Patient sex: M
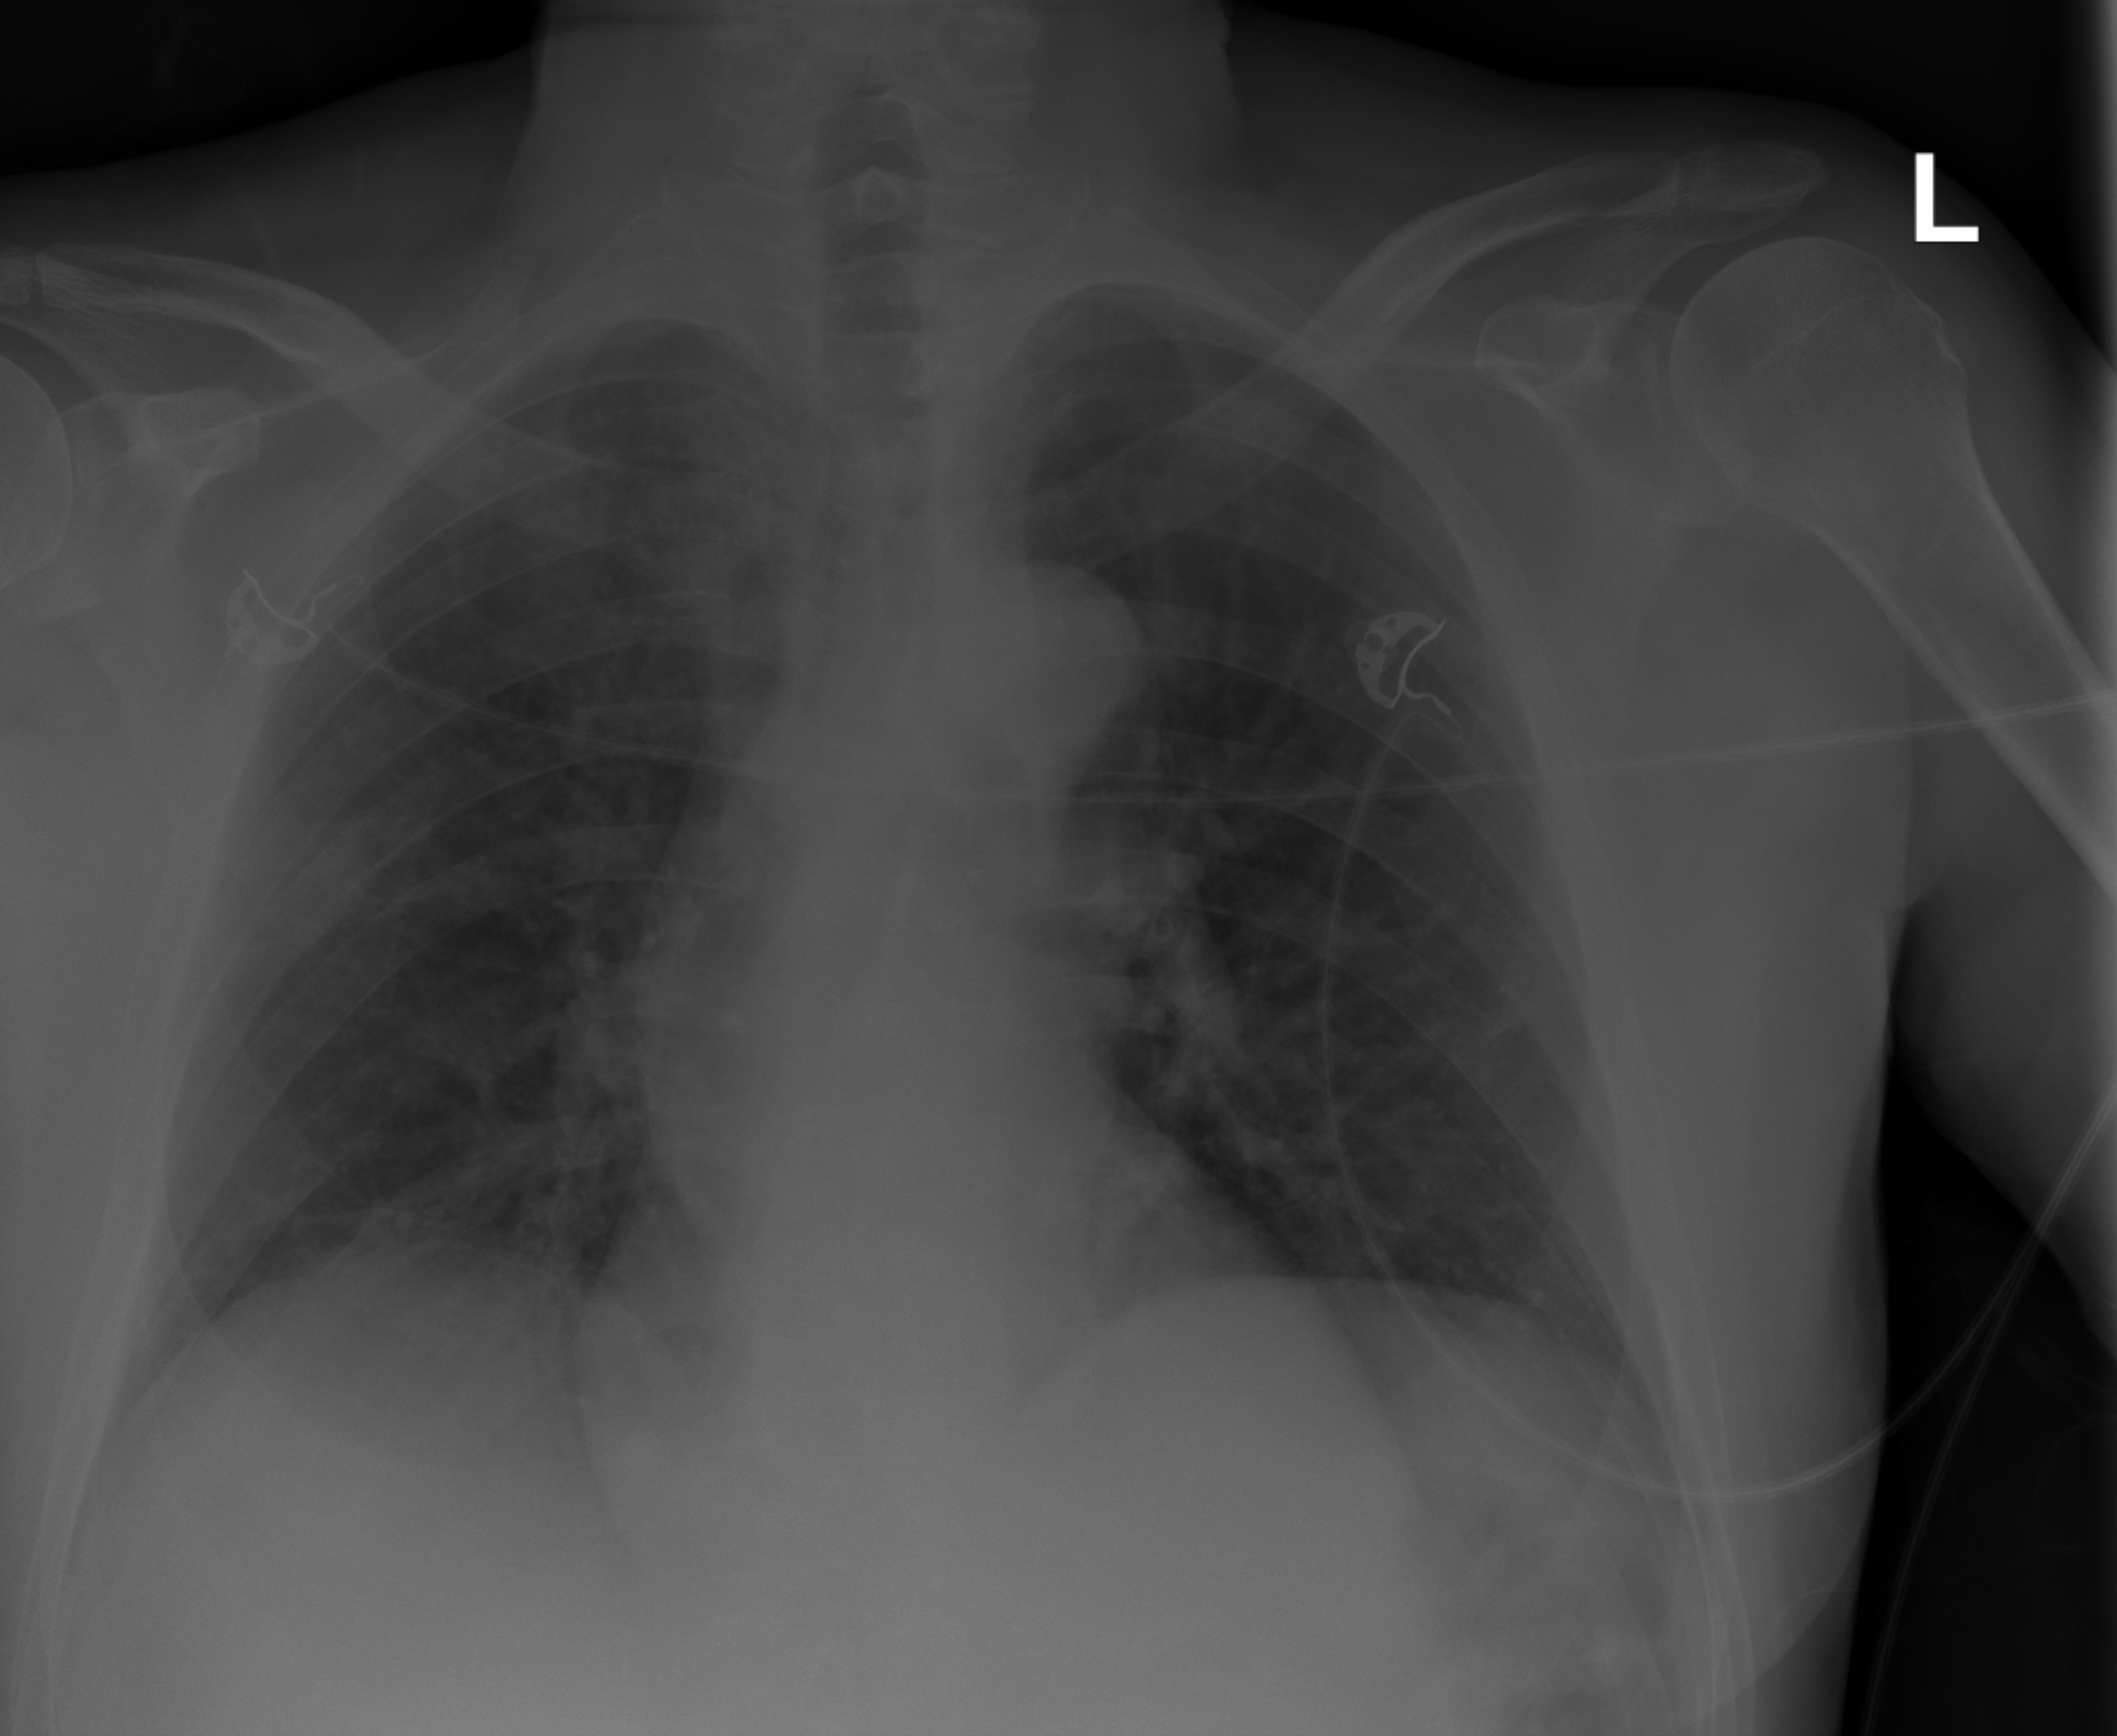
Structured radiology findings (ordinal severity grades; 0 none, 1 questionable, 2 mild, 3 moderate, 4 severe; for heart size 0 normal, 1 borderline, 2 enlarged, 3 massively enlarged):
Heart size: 0
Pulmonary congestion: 0
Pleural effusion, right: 0
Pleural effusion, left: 0
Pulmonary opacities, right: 2
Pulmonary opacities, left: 2
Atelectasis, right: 0
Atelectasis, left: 0